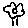
Label: flower